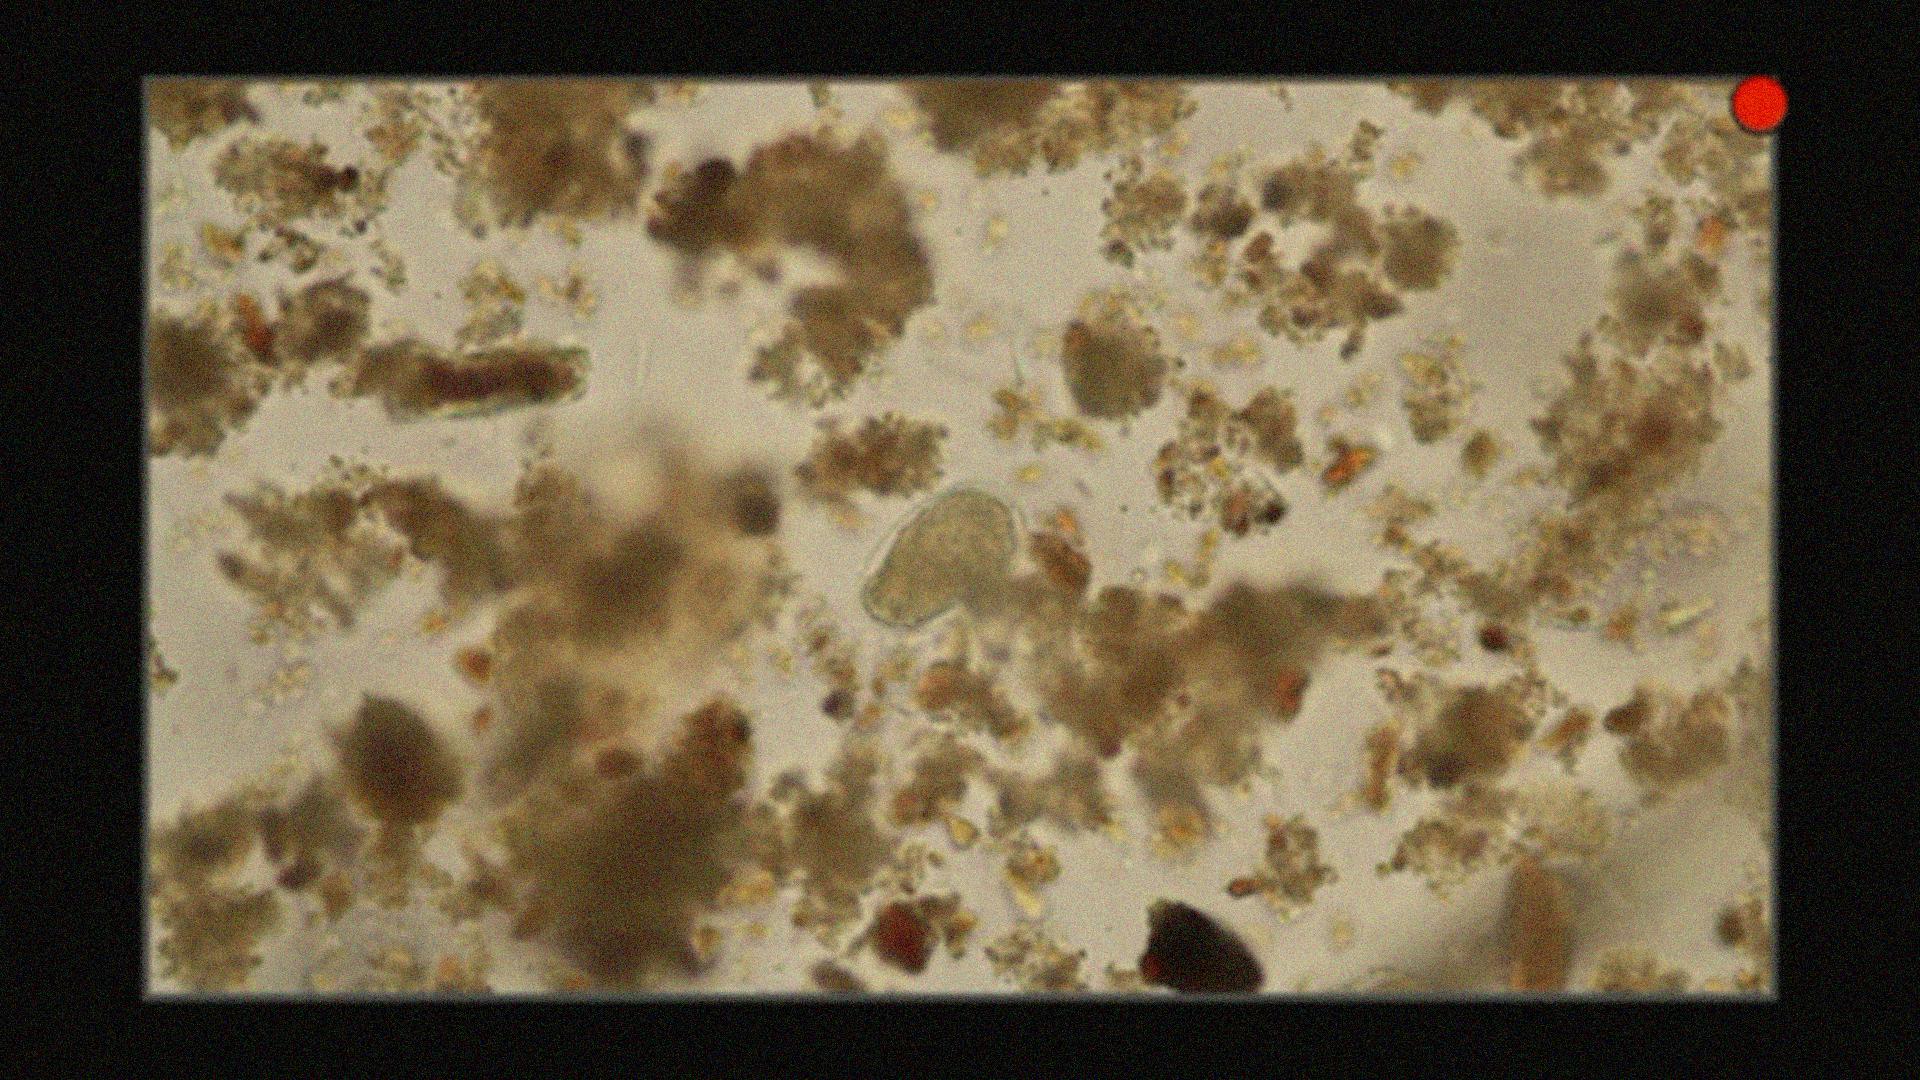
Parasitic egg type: Hookworm egg